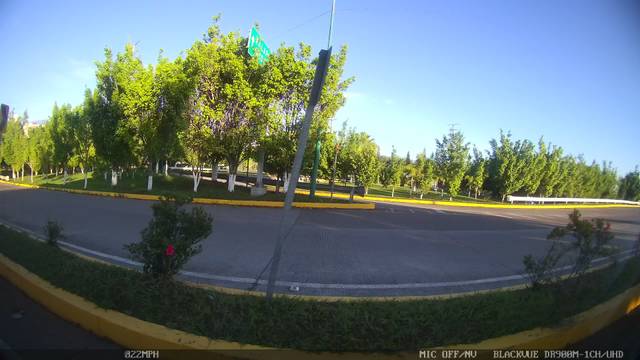
Region: Mexico
Coordinates: 19.509, -96.872